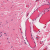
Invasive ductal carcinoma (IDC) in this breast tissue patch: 0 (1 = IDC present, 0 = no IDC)